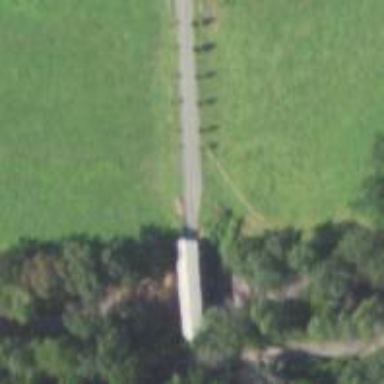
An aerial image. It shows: Covered bridge on residential road.